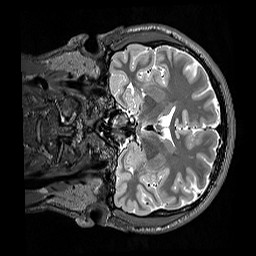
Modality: T2w
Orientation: coronal
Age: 28
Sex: male
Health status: healthy
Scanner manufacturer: siemens
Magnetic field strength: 3 T
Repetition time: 3.2 s
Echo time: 0.568 s